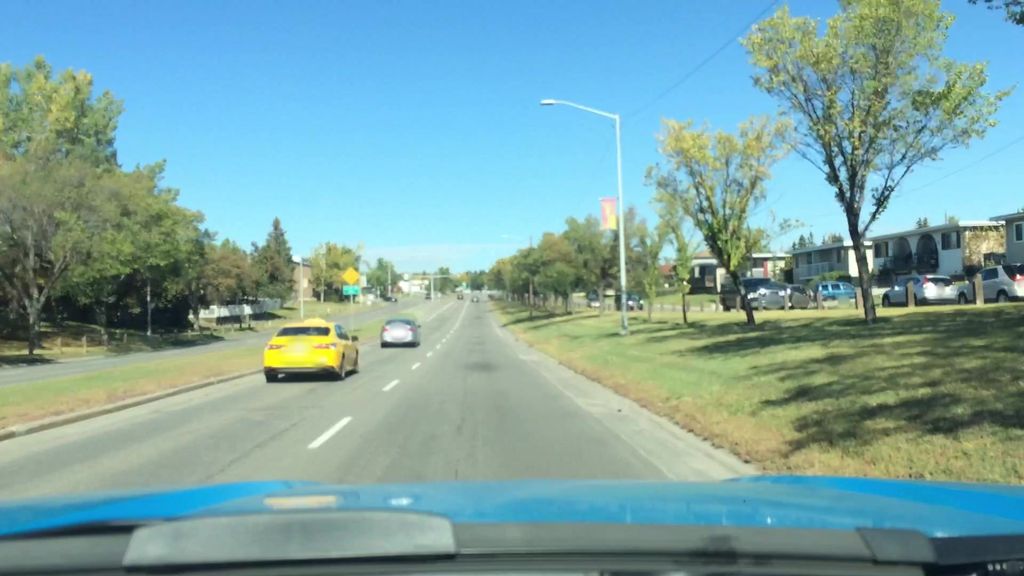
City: calgary